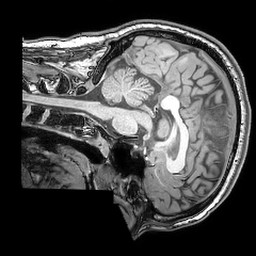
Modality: T1w
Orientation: sagittal
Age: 25
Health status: ill
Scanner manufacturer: philips
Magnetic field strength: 3 T
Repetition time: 0.007 s
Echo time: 0.0035 s